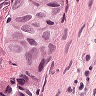
Metastatic tissue present: yes